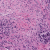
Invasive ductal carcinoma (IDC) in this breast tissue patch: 1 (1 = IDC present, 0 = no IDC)